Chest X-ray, PA view. Patient: 32 years old, sex F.
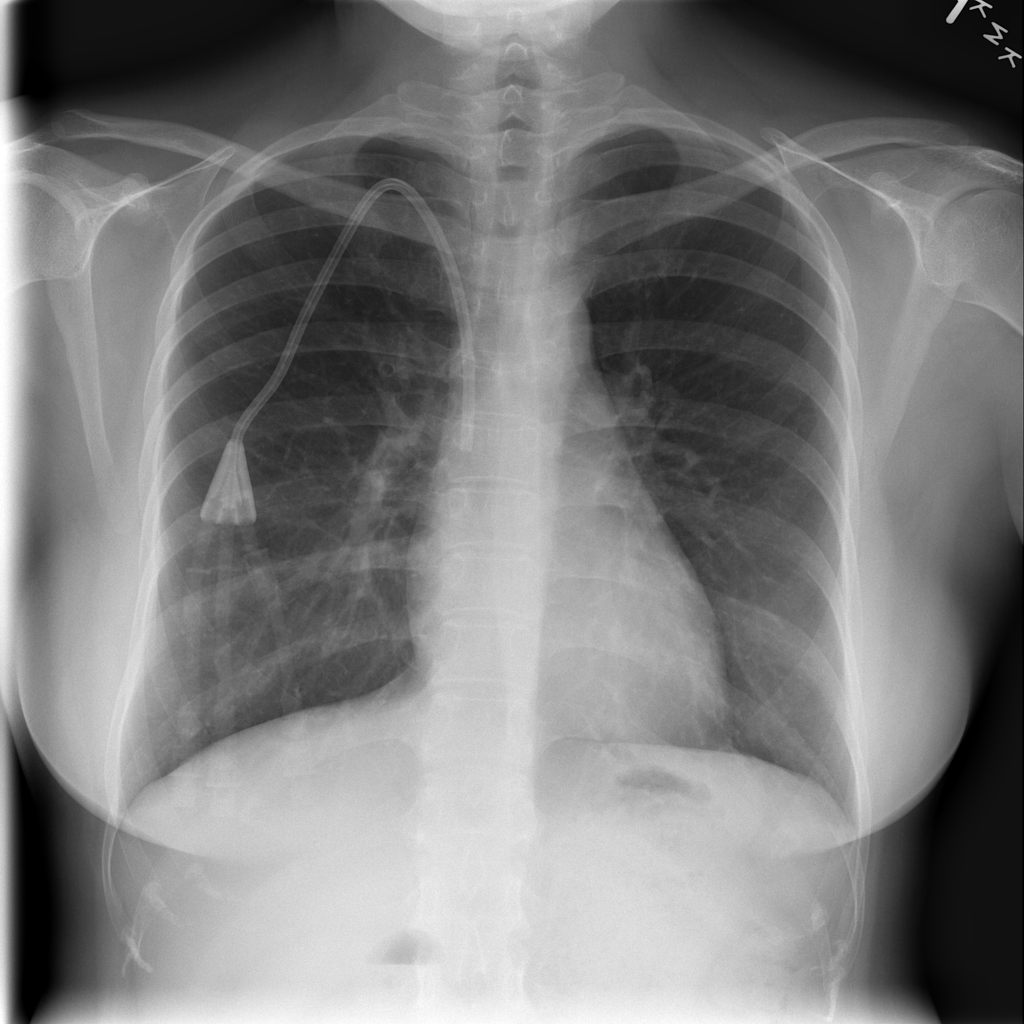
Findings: No Finding